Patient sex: F
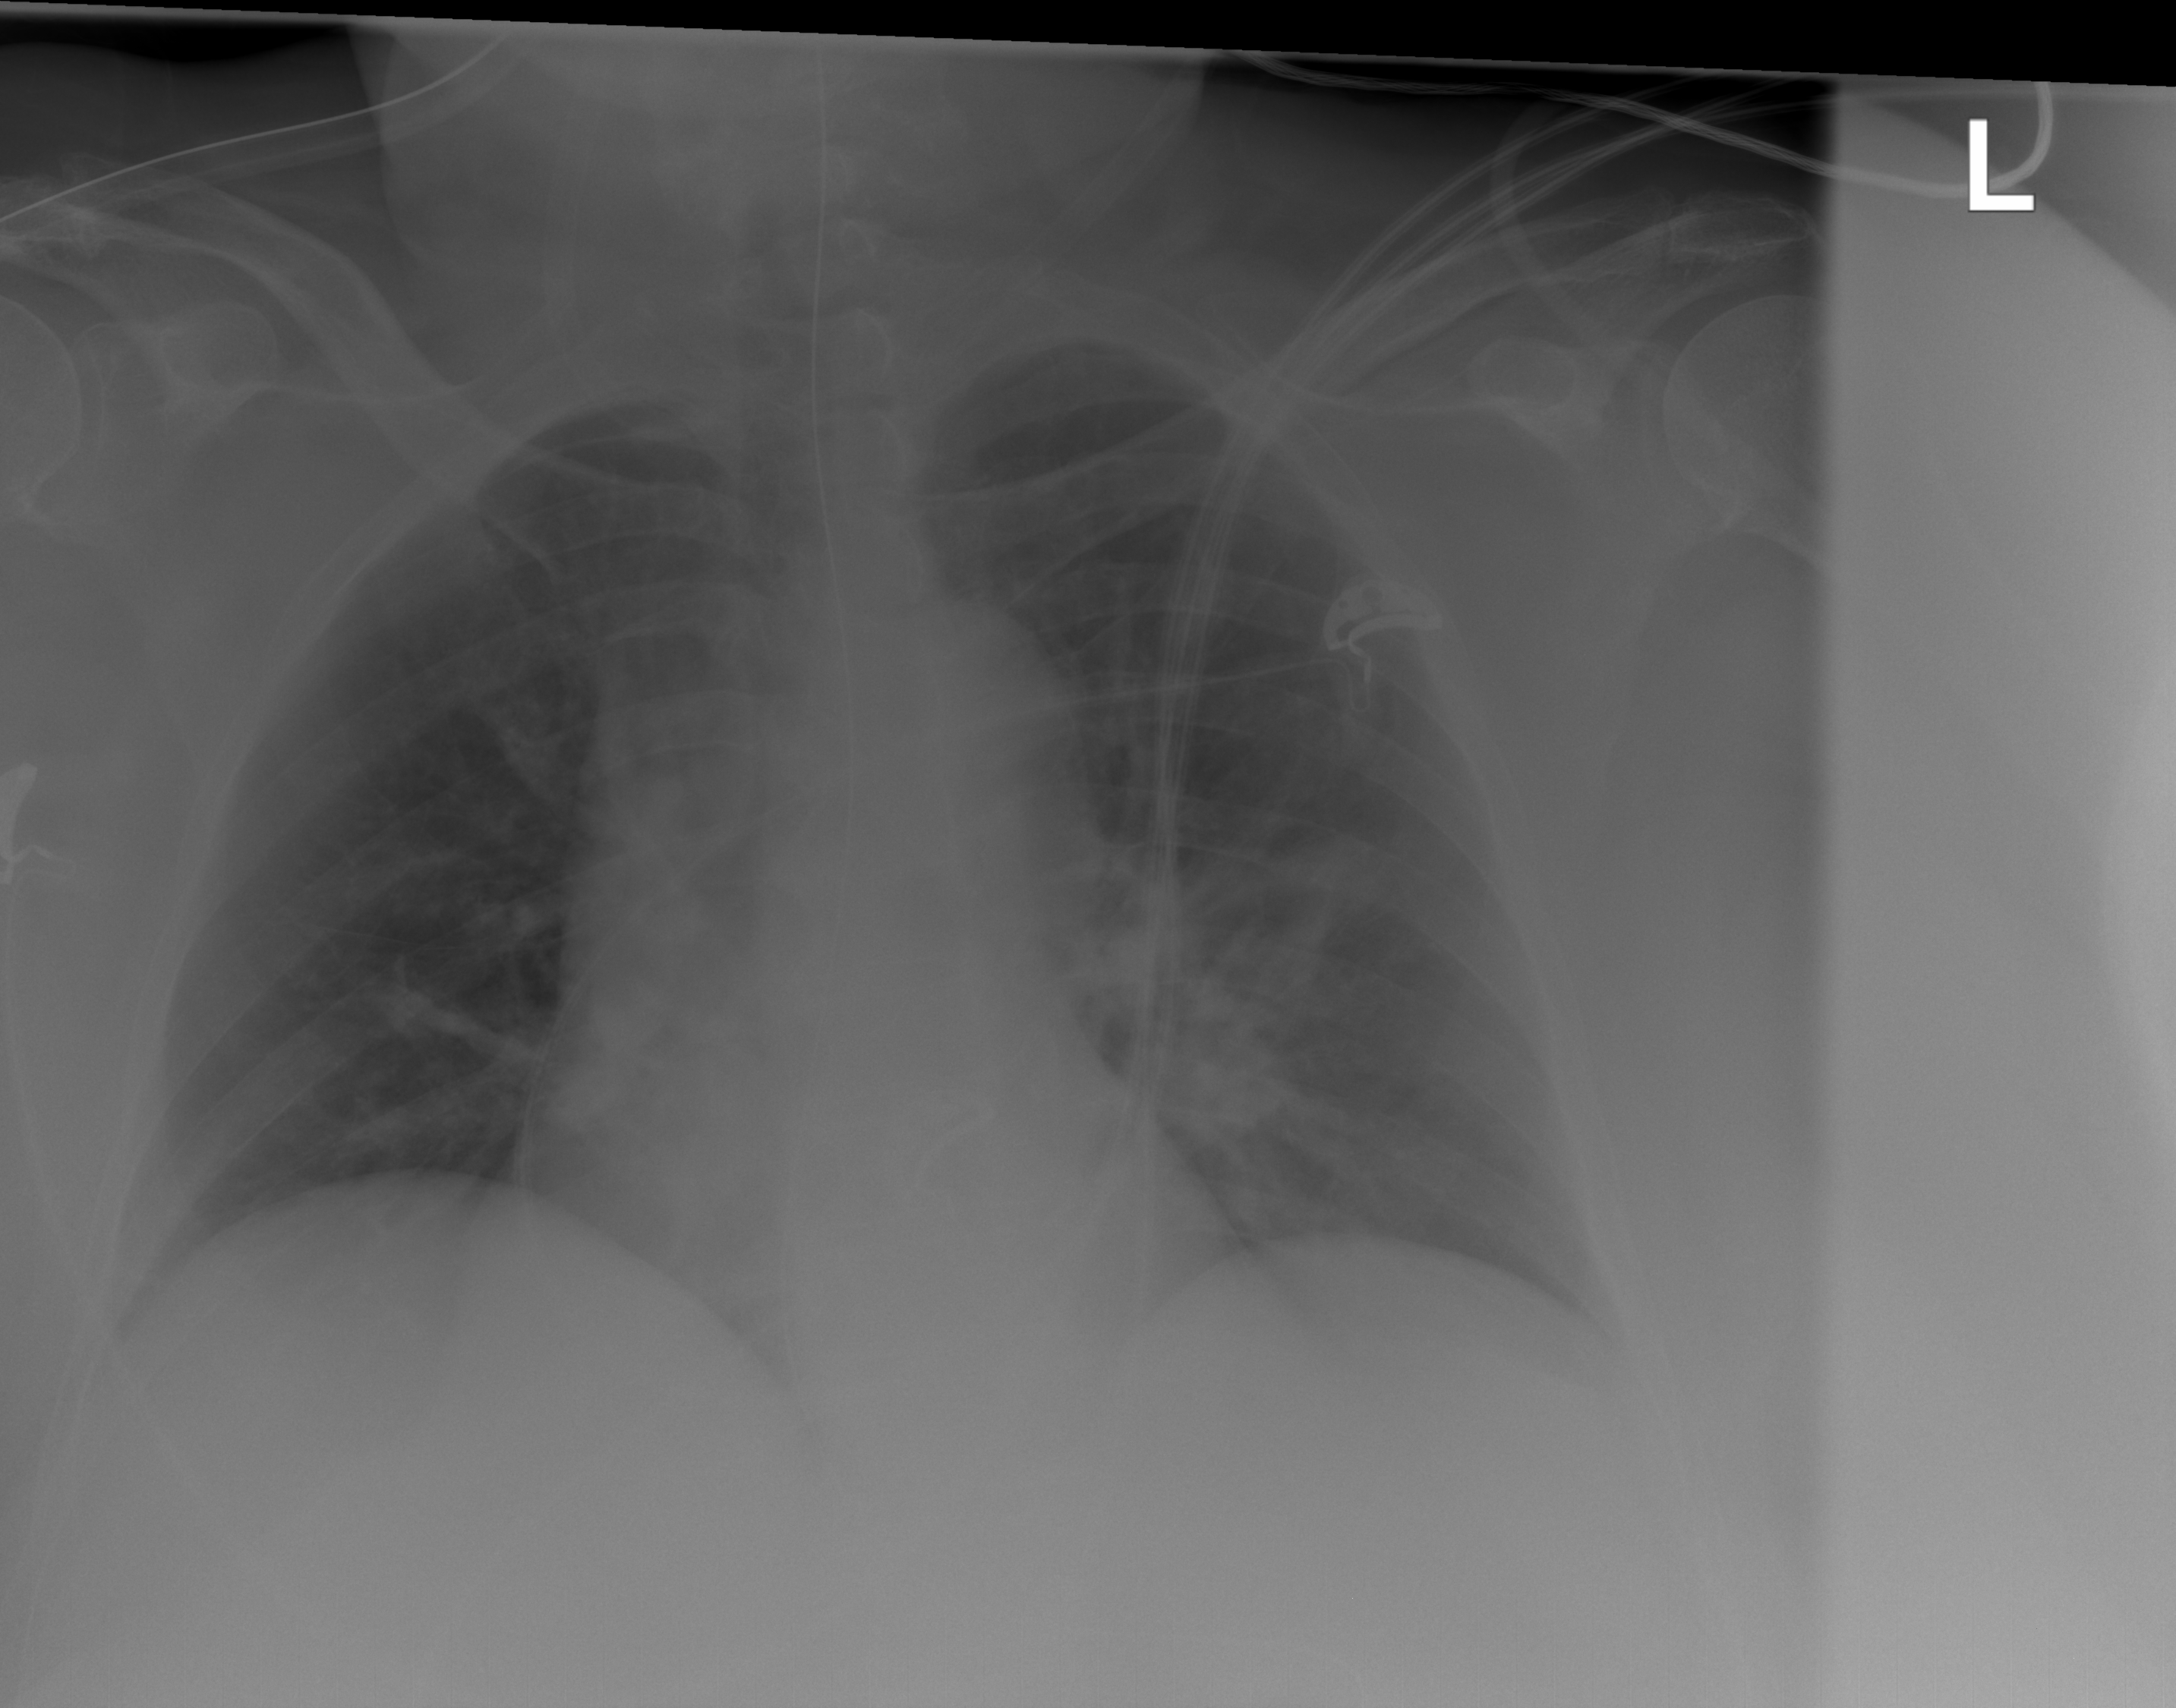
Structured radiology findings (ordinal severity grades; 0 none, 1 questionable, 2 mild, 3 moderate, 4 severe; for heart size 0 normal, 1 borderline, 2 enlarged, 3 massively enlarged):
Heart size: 0
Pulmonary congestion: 0
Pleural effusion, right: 0
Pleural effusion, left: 0
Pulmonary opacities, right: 0
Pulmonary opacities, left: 2
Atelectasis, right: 2
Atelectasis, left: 2